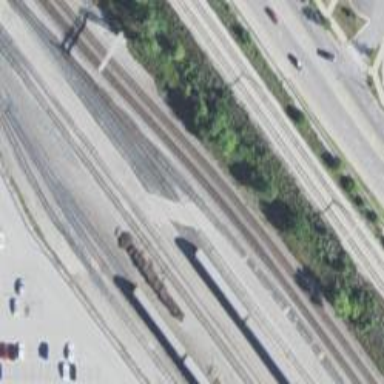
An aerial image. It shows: Railway track.